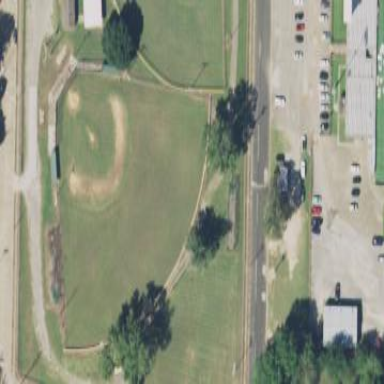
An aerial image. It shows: Baseball pitch for leisure land activities.